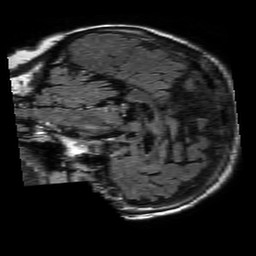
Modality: FLAIR
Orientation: sagittal
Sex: female
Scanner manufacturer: philips
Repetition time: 11 s
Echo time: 0.125 s